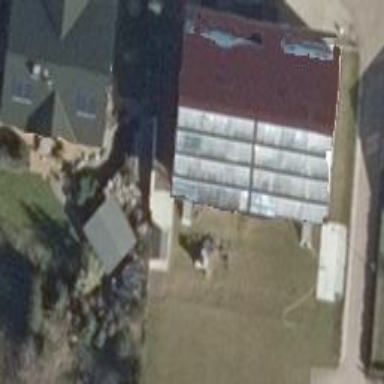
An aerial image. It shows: Part of building.